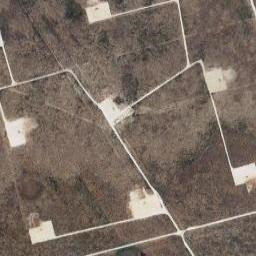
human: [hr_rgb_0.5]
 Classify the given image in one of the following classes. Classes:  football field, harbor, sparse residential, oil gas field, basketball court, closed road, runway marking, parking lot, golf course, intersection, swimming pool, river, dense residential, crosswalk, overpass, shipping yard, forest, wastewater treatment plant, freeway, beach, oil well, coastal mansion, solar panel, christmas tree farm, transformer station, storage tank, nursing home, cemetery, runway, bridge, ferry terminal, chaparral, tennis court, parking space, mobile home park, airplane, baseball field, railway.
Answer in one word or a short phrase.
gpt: oil gas field